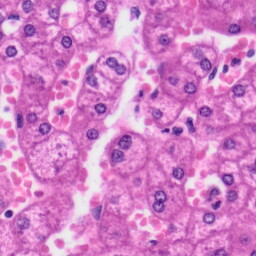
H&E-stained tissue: Liver